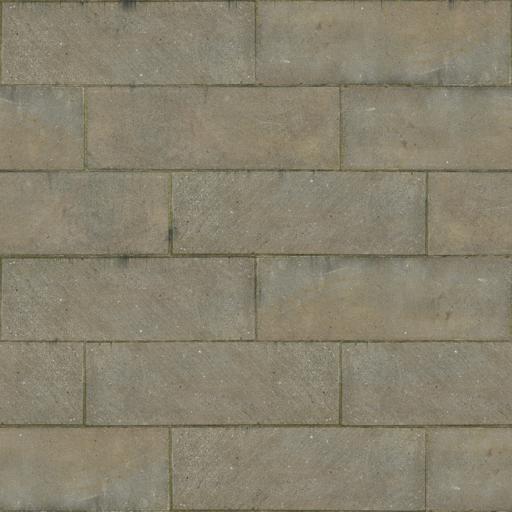
Tags: brick bricks stone wall